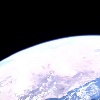
Label: sunburn